Question:
here is the image and i want to show only current month days not next and not previous days.
here is my adapter code and i mange and set the days from adapter.and in class file i have set the adapter in gridview. can u please help?
package com.ManageMyTimeTableAdapter;
'''
import java.text.SimpleDateFormat;
import java.util.Calendar;
import java.util.Date;
import android.content.Context;
import android.graphics.Color;
import android.util.Log;
import android.view.LayoutInflater;
import android.view.View;
import android.view.ViewGroup;
import android.widget.BaseAdapter;
import android.widget.TextView;
import com.ManageMyTimeTable.CalendarView;
import com.ManageMyTimeTable.DaliyScreenActivity;
import com.ManageMyTimeTable.DateUtils;
import com.ManageMyTimeTable.R;
public class CalendarAdapter extends BaseAdapter{
private Date[] calendarGrid;
private Context mContext;
private LayoutInflater inflater;
private static Calendar mCal;
private String today;
SimpleDateFormat format = new SimpleDateFormat("MM/dd/yyyy");
public CalendarAdapter(Context context){
mContext = context;
inflater = (LayoutInflater) mContext.getSystemService(Context.LAYOUT_INFLATER_SERVICE);
mCal = Calendar.getInstance();
CalendarView.dateStore.clear();
initCalendar(mCal);
}
private void initCalendar(Calendar cal){
Calendar c = Calendar.getInstance();
c.setTime(cal.getTime());
c.set(c.get(Calendar.YEAR), c.get(Calendar.MONTH), 1);
int startOfWeek = c.get(Calendar.DAY_OF_WEEK);
Log.e("fdfdfdf",""+startOfWeek);
Log.e("-1 vagar nu",""+c.get(Calendar.DAY_OF_WEEK));
c.add(Calendar.DATE, -startOfWeek);
calendarGrid = new Date[6 * 7];
int gridCount = 0;
for (int week = 0; week < 6; week++) {
for (int day = 0; day < 7; day++) {
Date dt = c.getTime();
dt.setHours(0);
dt.setMinutes(0);
dt.setSeconds(0);
calendarGrid[gridCount++] = dt;
c.add(Calendar.DATE, 1);
}
}
}
public void nextMonth() {
mCal.set(mCal.get(Calendar.YEAR), mCal.get(Calendar.MONTH) + 1, mCal.get(Calendar.DATE));
initCalendar(mCal);
notifyDataSetChanged();
}
public void prevMonth() {
mCal.set(mCal.get(Calendar.YEAR), mCal.get(Calendar.MONTH) - 1, mCal.get(Calendar.DATE));
initCalendar(mCal);
notifyDataSetChanged();
}
public Calendar getCurrentCalendar() {
return mCal;
}
@Override
public int getCount() {
return calendarGrid.length;
}
@Override
public Date getItem(int position) {
return calendarGrid[position];
}
@Override
public long getItemId(int position) {
return position;
}
@Override
public View getView(int position, View convertView, ViewGroup parent) {
ViewHolder holder;
if (convertView == null) {
holder = new ViewHolder();
convertView = inflater.inflate(R.layout.raw_my_calendar, null);
holder.txtDate = (TextView) convertView.findViewById(R.id.txtCalDate);
holder.txtEventCount = (TextView) convertView.findViewById(R.id.txtEventCount);
convertView.setTag(holder);
}else{
holder = (ViewHolder) convertView.getTag();
}
Date date = getItem(position);
holder.txtDate.setText(String.format("%2d", date.getDate()));
holder.txtDate.setTag(format.format(date).toString());
String keyDate = DateUtils.formatDate(DateUtils.DB_DATE_FORMAT, date);
setStyle(keyDate, position, holder.txtDate, convertView);
if(CalendarView.dateStore.size()>= position+1){
Log.d(" Calender Adapter "," Clear arrayList **** "+CalendarView.dateStore.size());
CalendarView.dateStore.clear();
}
CalendarView.dateStore.add(format.format(date).toString());
return convertView;
}
private void setStyle(String dateKey, int position, TextView txt, View convertView){
if (dateKey.equals(today))
convertView.setBackgroundColor(Color.parseColor("#88D23218"));
else
convertView.setBackgroundColor(Color.parseColor("#88CCCCCC"));
if (getItem(position).getMonth() != mCal.get(Calendar.MONTH))
txt.setTextColor(Color.parseColor("#FF787878"));
else
txt.setTextColor(Color.parseColor("#FF000000"));
if(DaliyScreenActivity.month_member_id_arr.contains(txt.getText().toString())){
convertView.setBackgroundColor(Color.YELLOW);
convertView.setBackgroundColor(android.graphics.Color.rgb(230, 187, 60));
}
}
static class ViewHolder {
TextView txtDate;
TextView txtEventCount;
}
'''
}
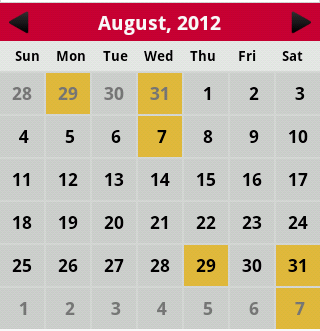
Answer: In your 'getView' method ...Change your last 'if..else'
to this,
'''
if (getItem(position).getMonth() != mCal.get(Calendar.MONTH))
{
txt.setTextColor(Color.parseColor("#FF787878"));
}
else
{
txt.setTextColor(Color.parseColor("#FF000000"));
if(DaliyScreenActivity.month_member_id_arr.contains(txt.getText().toString())){
convertView.setBackgroundColor(Color.YELLOW);
convertView.setBackgroundColor(android.graphics.Color.rgb(230, 187, 60));
}
}
'''
I mean to say keep your code to change background to Yellow in the 'else' part.